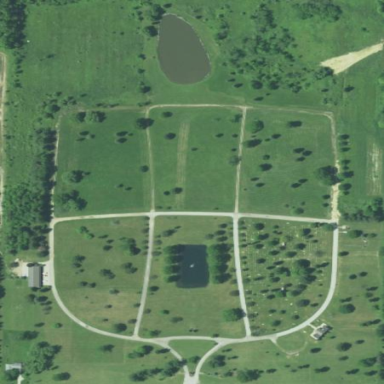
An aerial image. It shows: Grave yard.